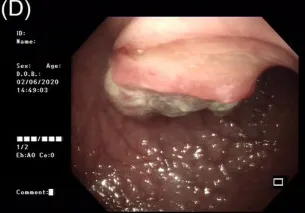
(D) Colonoscopy showed irregular neoplasms protruding into the intestinal lumen 28 cm away from the anus, with the size of 3 cm * 3 cm whose irregular protrusions in the central part were brittle, hard texture, contact bleeding and covered with soiled moss.
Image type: endoscopy (gi_endoscopy)